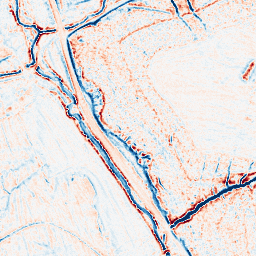
Category: edge_preserving
Decomposition family: bilateral
Decomposition parameters: d: 9
sigma_color: 75
sigma_space: 25
Upsampling method: sinc_blackman
Upsampling parameters: scale: 4
kernel_size: 16
Upsampling scale: 4